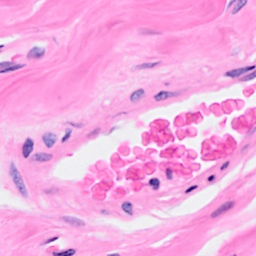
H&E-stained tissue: Breast